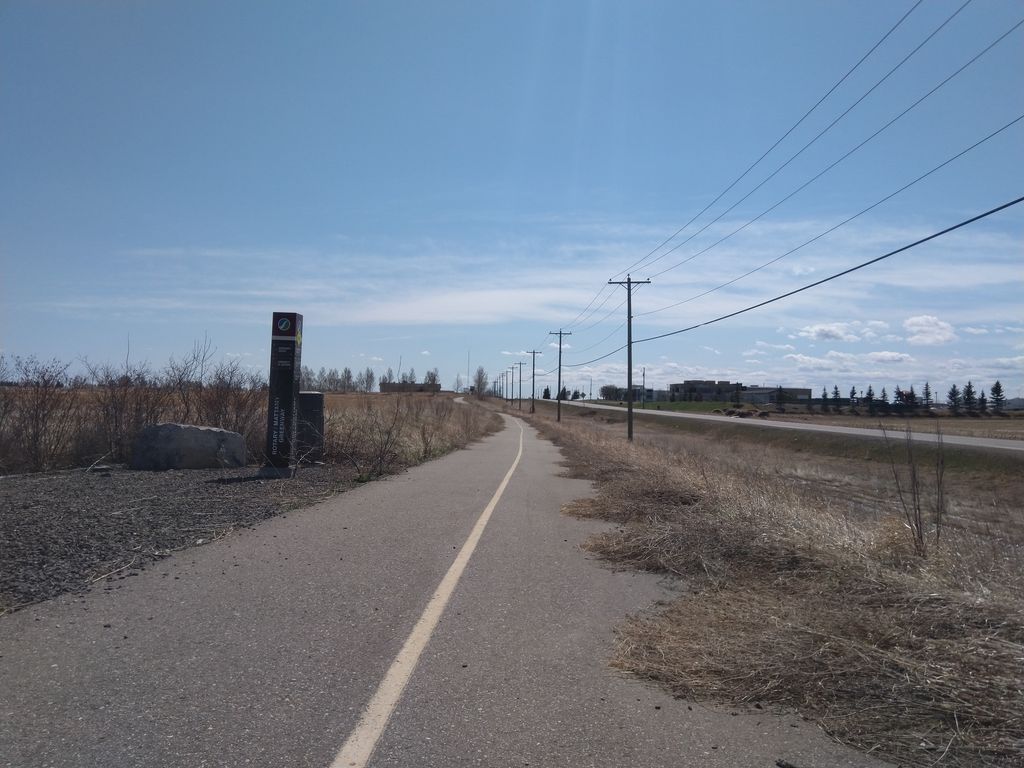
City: calgary